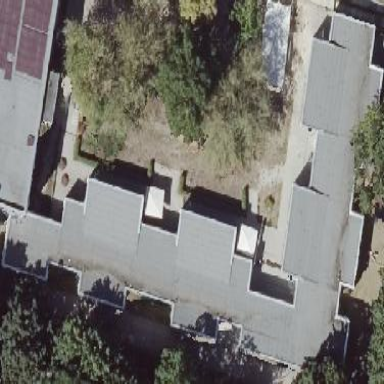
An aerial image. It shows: Skillion roof apartments building.